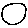
Label: circle